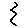
Label: zigzag